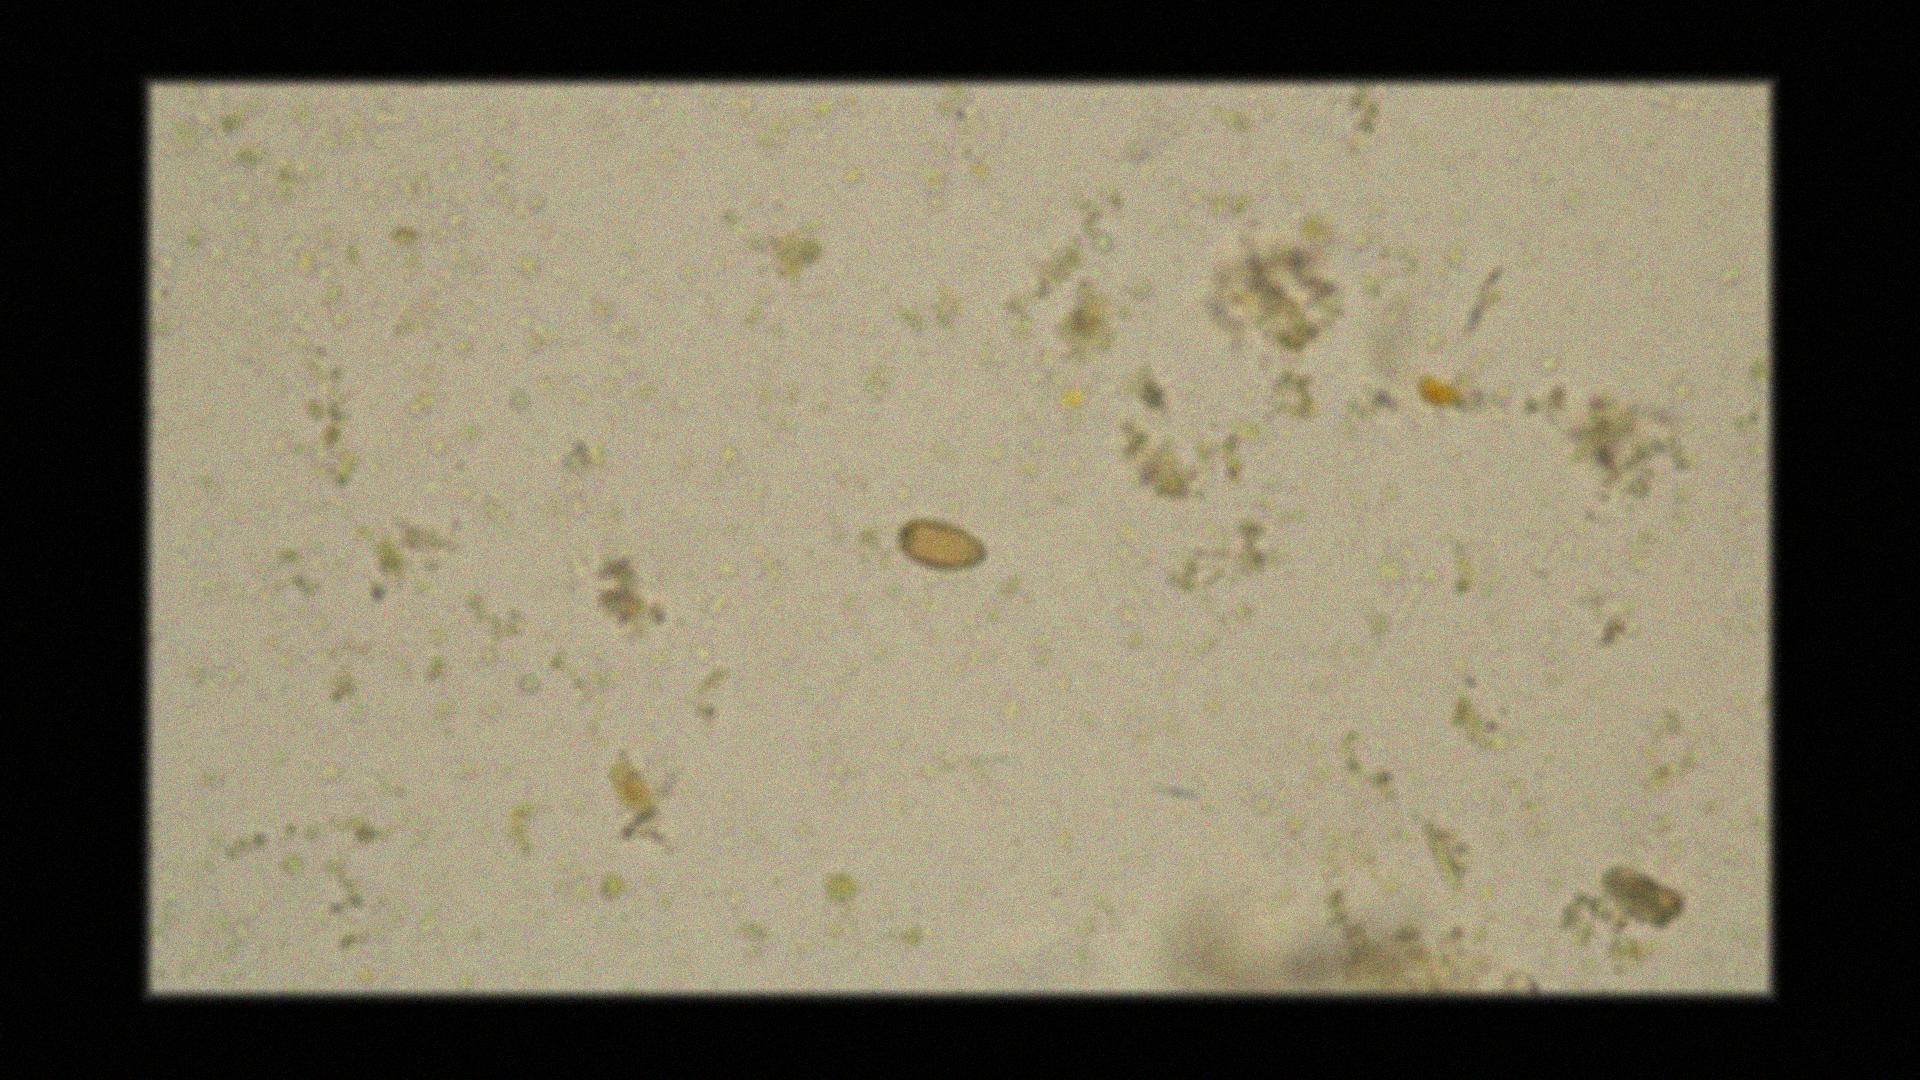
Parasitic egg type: Opisthorchis viverrine